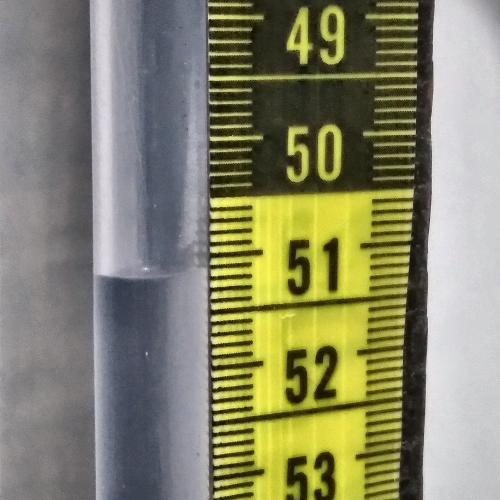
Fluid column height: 51.1 cm